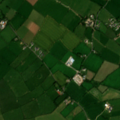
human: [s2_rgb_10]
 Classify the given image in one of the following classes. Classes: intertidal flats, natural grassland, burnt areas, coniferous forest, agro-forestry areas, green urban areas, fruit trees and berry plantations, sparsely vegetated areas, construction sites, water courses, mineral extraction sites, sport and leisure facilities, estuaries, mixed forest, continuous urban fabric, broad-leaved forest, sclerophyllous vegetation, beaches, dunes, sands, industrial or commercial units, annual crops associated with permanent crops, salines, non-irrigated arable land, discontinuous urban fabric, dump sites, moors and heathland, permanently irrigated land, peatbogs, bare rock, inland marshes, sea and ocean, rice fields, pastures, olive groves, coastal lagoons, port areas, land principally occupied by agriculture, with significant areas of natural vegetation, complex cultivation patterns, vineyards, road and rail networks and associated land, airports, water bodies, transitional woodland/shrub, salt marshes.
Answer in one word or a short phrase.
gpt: pastures